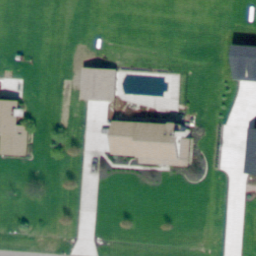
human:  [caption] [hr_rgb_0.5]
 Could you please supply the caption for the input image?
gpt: Two houses are surrounded by verdant lawn in the sparse residential area .

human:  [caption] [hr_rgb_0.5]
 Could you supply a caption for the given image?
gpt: Two houses with verdant lawn surrounded in the sparse residential area .

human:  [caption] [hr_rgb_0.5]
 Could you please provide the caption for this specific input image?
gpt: Two houses are surrounded by verdant lawn in the sparse residential area .

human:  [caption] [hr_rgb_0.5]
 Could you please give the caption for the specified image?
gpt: This is a sparse residential area with two houses surrounded by verdant lawn .

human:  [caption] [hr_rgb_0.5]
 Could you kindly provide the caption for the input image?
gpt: Two houses with verdant lawn surrounded .